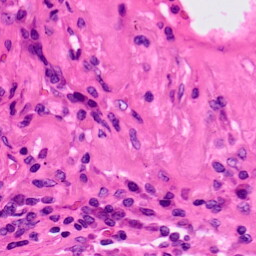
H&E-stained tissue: Lung